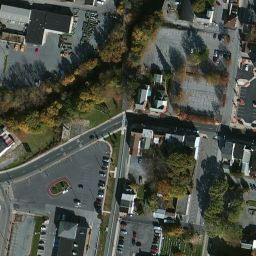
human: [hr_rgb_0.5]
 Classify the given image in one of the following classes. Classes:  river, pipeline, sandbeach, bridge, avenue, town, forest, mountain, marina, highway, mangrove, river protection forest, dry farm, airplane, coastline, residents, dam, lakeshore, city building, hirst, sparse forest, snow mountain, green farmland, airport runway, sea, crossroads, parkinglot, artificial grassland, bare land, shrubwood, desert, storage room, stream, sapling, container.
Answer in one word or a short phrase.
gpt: town